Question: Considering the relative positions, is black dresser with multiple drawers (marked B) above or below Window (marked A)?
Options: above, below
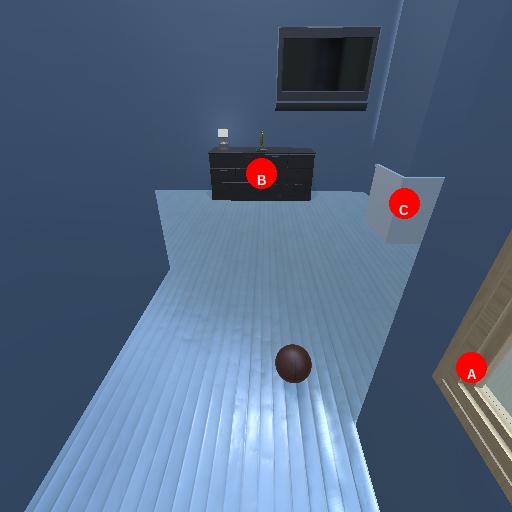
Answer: above